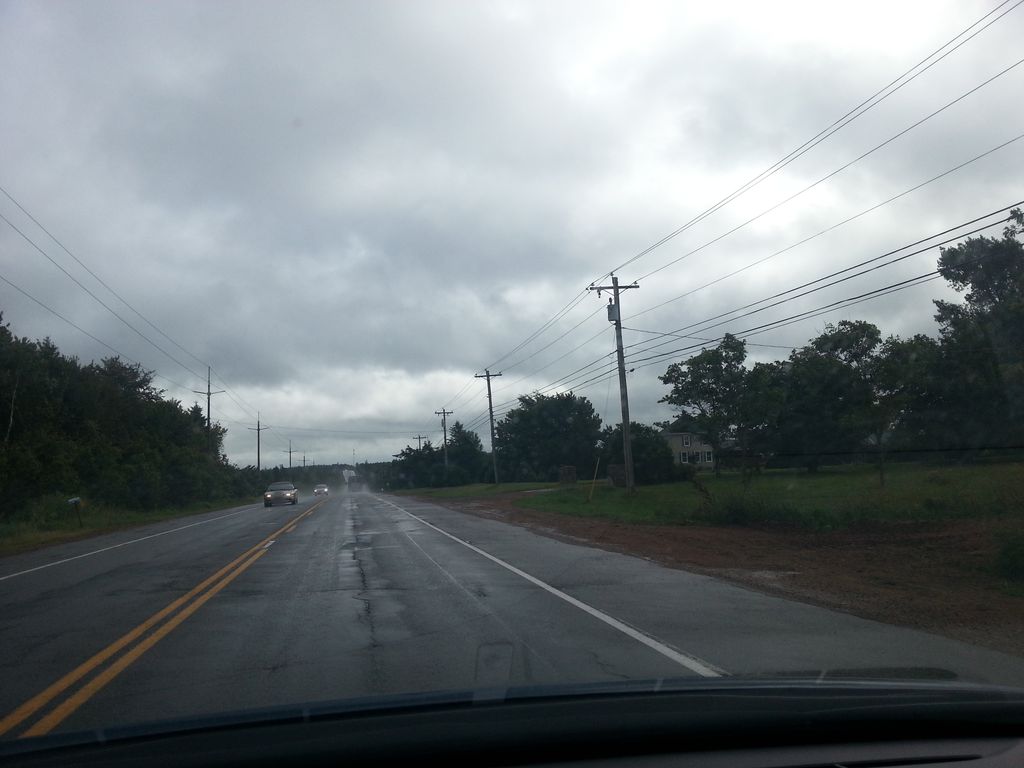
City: charlottetown